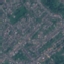
Label: Residential